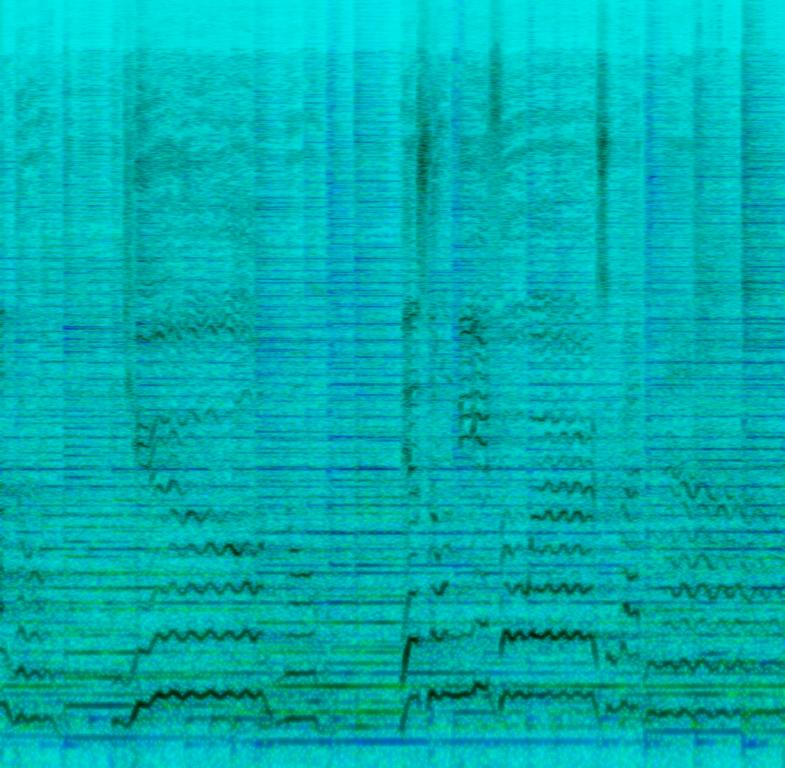
This pop ballad features a female voice singing the main melody. This is accompanied by an acoustic guitar playing chords. An electric guitar plays a descending lick after one line. There are no other instruments in this song. The mood of this song is romantic. This song can be played in a romantic movie.